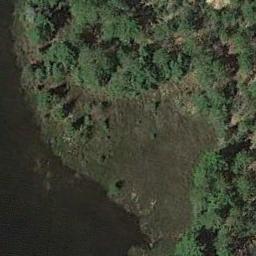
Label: wetland